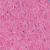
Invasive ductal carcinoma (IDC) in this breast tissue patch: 0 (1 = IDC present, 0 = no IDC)